Interaction volume radius: 10 \u00c5
Interaction volume height: 10 \u00c5
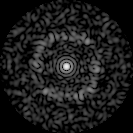
Disorder parameter: 0.8051